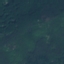
Land use / land cover class: Forest